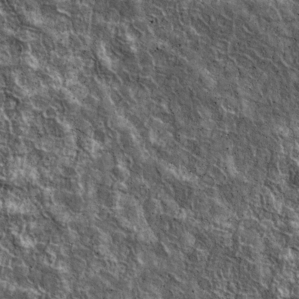
Label: non_frost